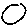
Label: circle